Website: macys
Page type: delivery-shipping
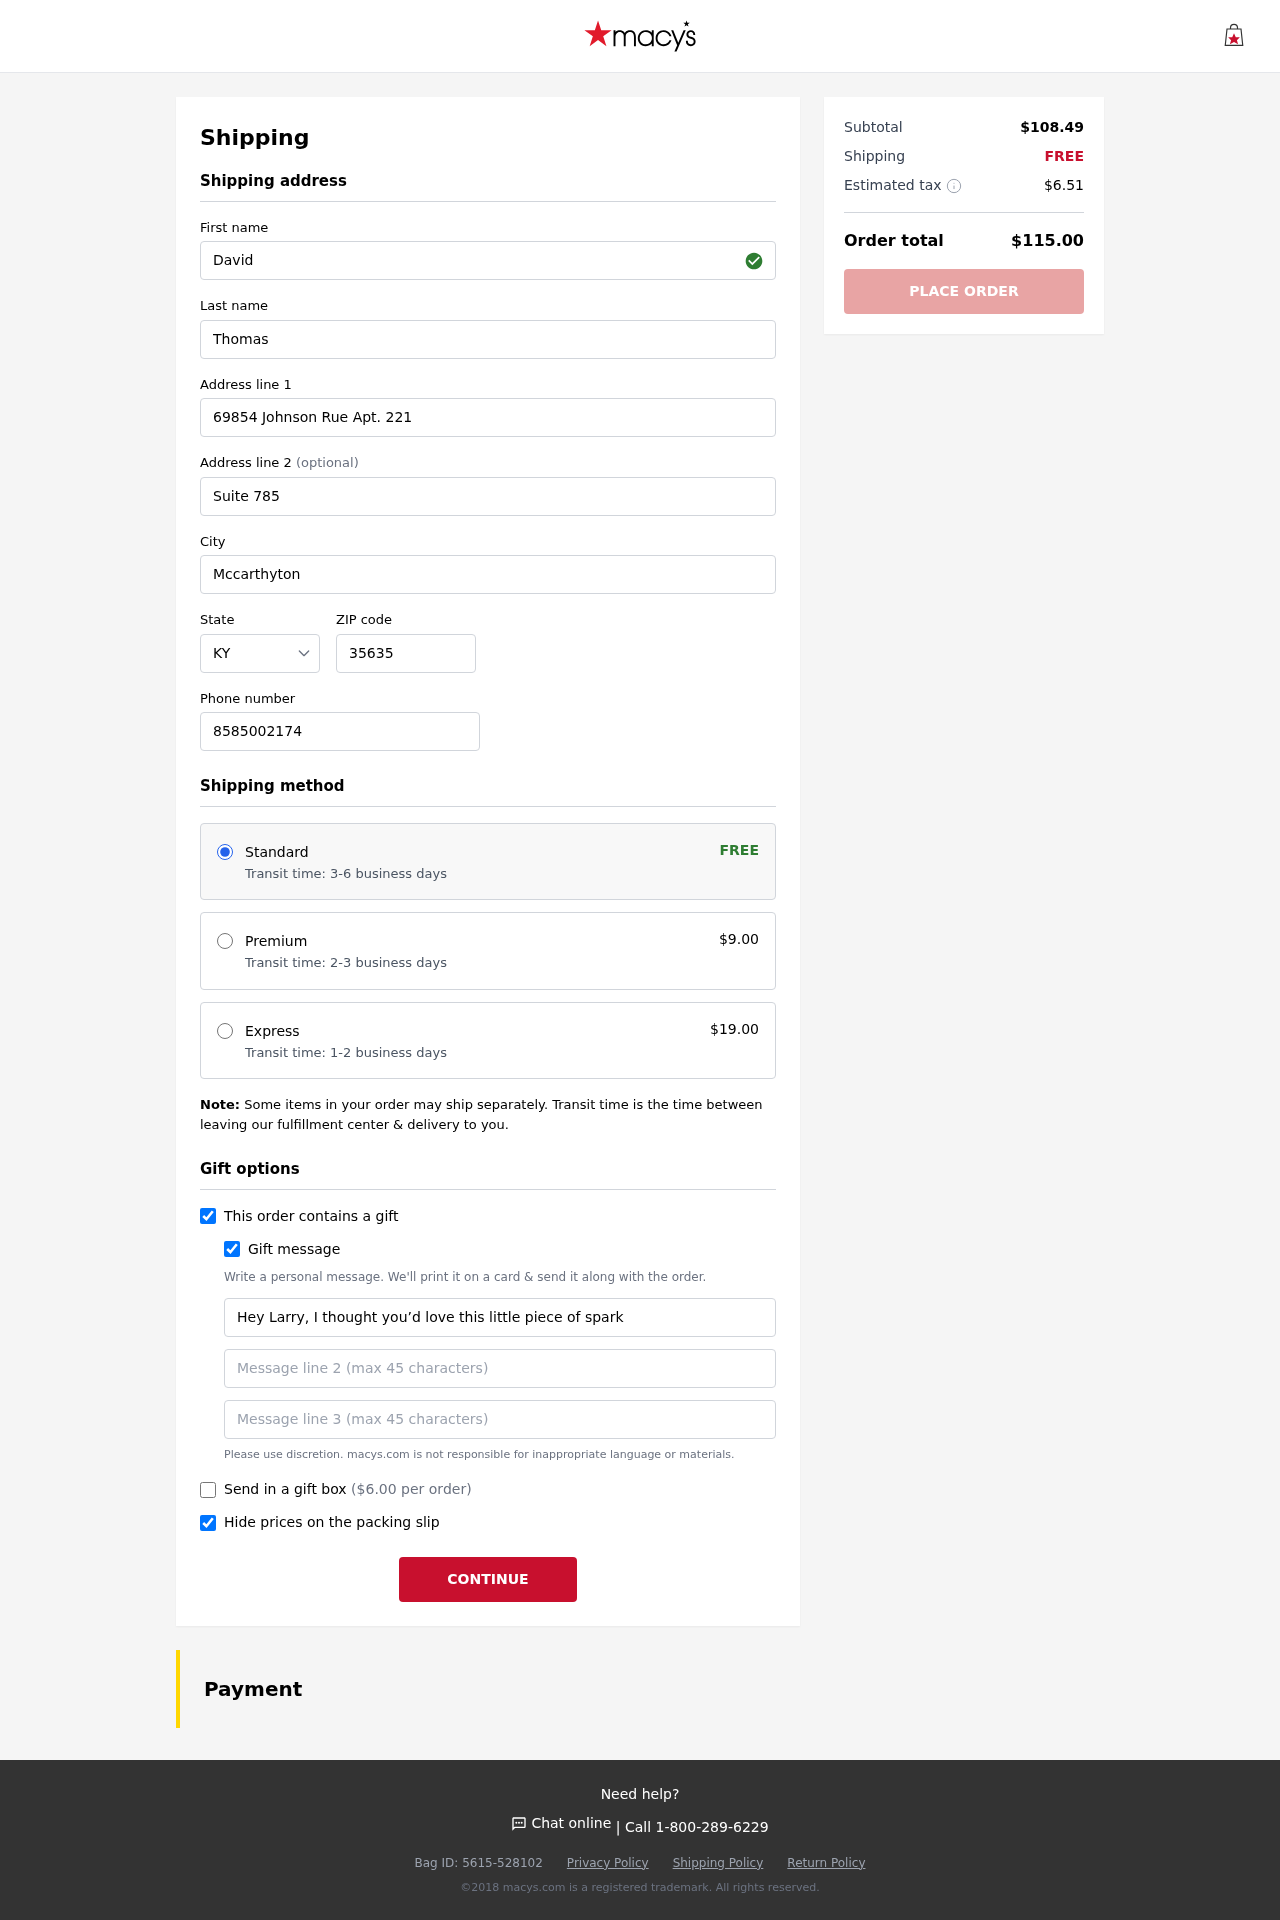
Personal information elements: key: PII_STATE_ABBR
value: KY
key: PII_FIRSTNAME
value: David
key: PII_LASTNAME
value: Thomas
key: PII_STREET
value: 69854 Johnson Rue Apt. 221
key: PII_STREET2
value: Suite 785
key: PII_CITY
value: Mccarthyton
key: PII_POSTCODE
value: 35635
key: PII_PHONE
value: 8585002174
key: PII_GIFT_MESSAGE
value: Hey Larry, I thought you’d love this little piece of sparkle to add to your collection. It's a perfect match for your style—just like you! Cheers to many more adventures together.  David
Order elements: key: ORDER_SHIPPING_STANDARD
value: Transit time: 3-6 business days
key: ORDER_SHIPPING_COST
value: FREE
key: ORDER_SHIPPING_PREMIUM
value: Transit time: 2-3 business days
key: ORDER_SHIPPING_PREMIUM_PRICE
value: $9.00
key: ORDER_SHIPPING_EXPRESS
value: Transit time: 1-2 business days
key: ORDER_SHIPPING_EXPRESS_PRICE
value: $19.00
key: ORDER_GIFT_BOX_PRICE
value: ($6.00 per order)
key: ORDER_SUBTOTAL
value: $108.49
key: ORDER_SHIPPING_COST2
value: FREE
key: ORDER_TAX
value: $6.51
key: ORDER_TOTAL
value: $115.00